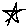
Label: star